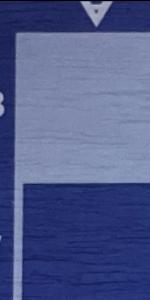
Label: Empty